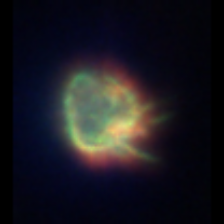
Taxon: Ciliates
Group: Other